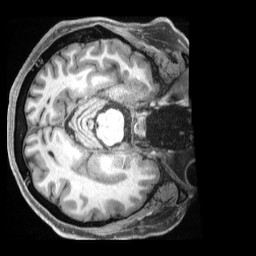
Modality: T1w
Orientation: axial
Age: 54
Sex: male
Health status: ill
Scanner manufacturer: siemens
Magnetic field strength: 3 T
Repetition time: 2.5 s
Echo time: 0.00181 s